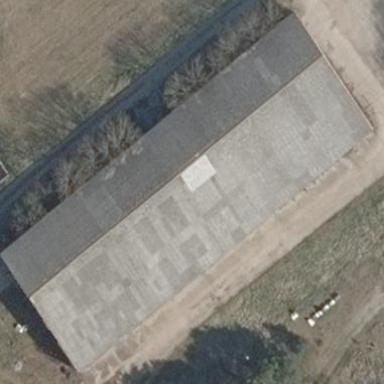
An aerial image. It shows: Gabled farm auxiliary building with grey roof oriented along certain direction.